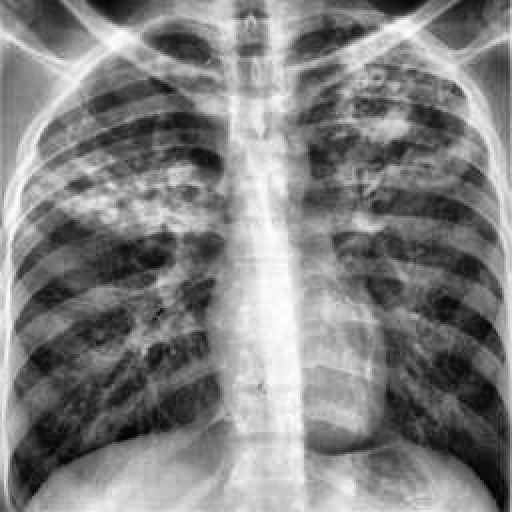
Finding: TUBERCULOSIS